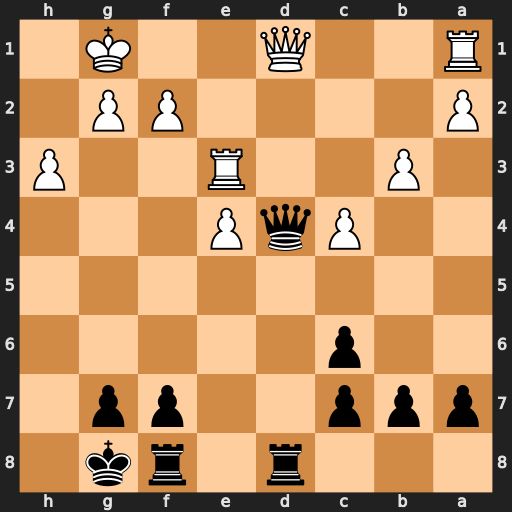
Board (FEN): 3r1rk1/ppp2pp1/2p5/8/2PqP3/1P2R2P/P4PP1/R2Q2K1
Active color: b
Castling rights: -
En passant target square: -
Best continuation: Qxd1+ Rxd1 Rxd1+